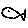
Label: fish